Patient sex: F
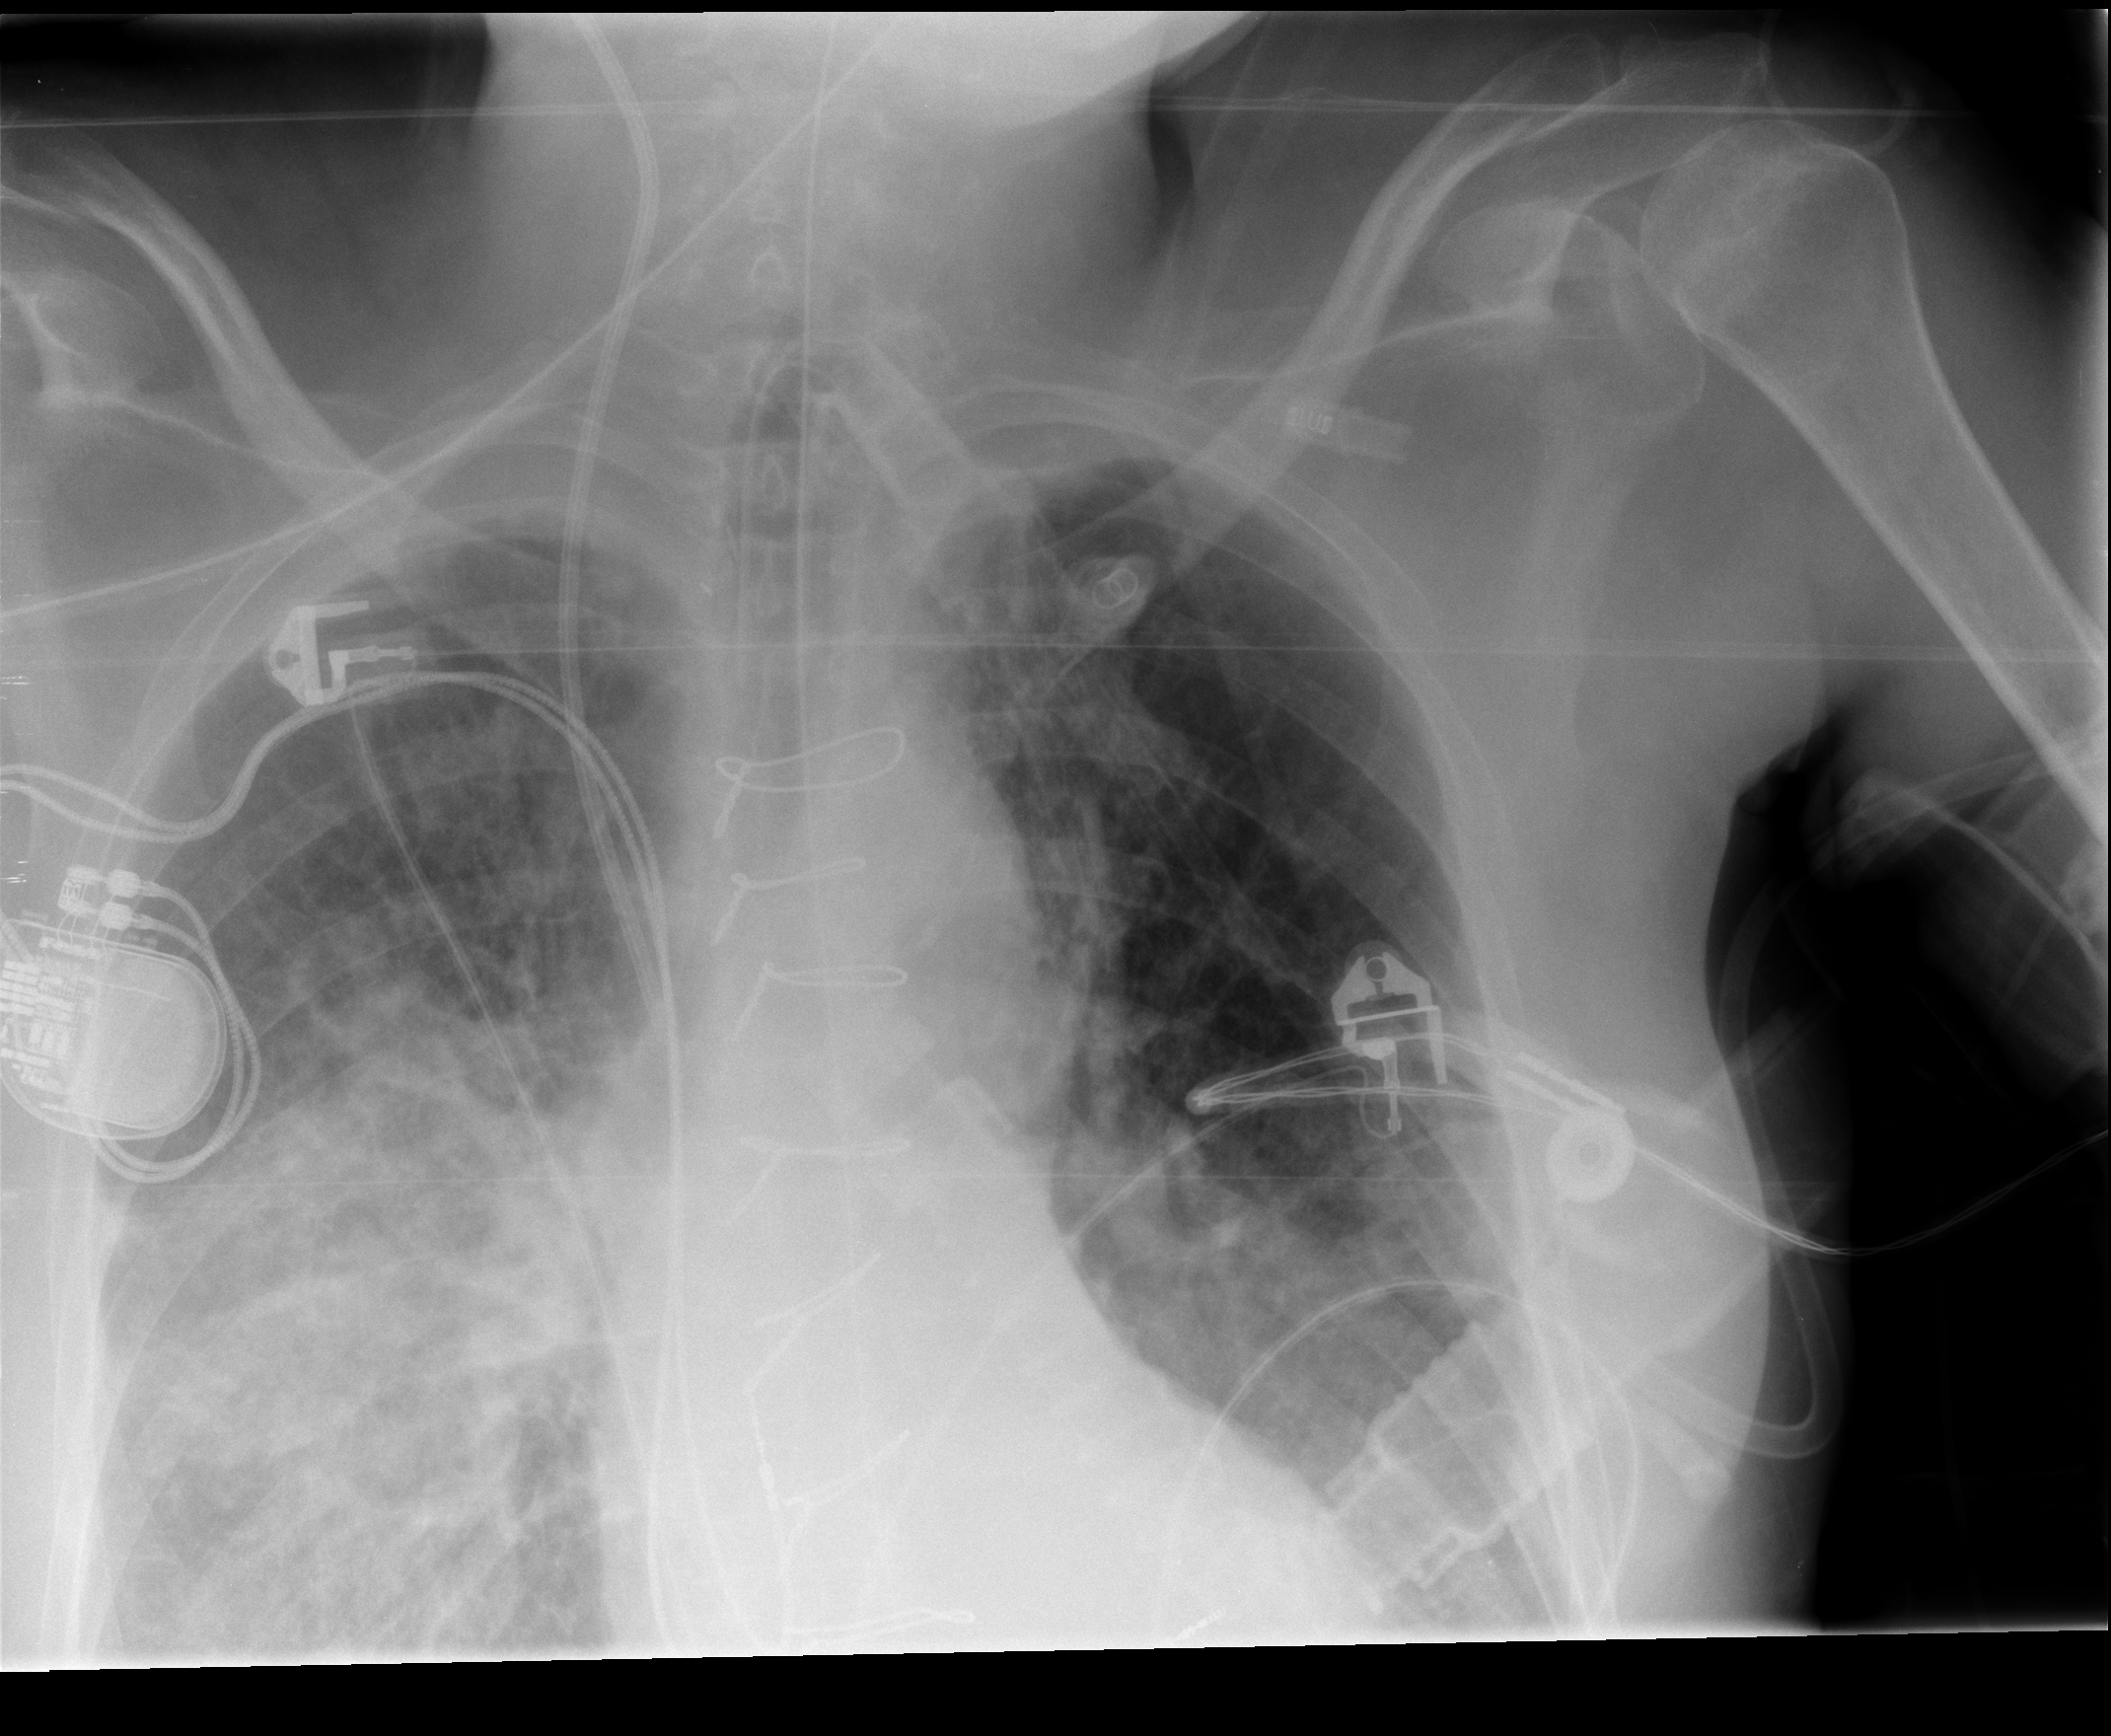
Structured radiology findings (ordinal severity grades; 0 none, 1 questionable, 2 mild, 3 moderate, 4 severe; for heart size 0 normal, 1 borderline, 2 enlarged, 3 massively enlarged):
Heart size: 0
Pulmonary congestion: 2
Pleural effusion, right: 0
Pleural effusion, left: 0
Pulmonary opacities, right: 3
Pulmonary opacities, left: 0
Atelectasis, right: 3
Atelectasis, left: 0